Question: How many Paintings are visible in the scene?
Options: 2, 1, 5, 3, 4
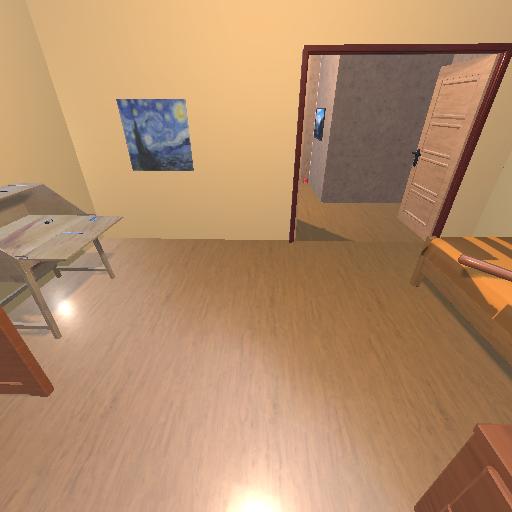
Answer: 2